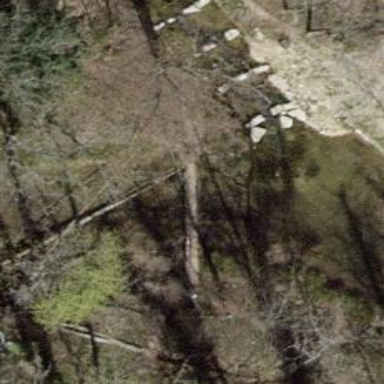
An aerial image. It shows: Path with unpaved surface that crosses over bridge.